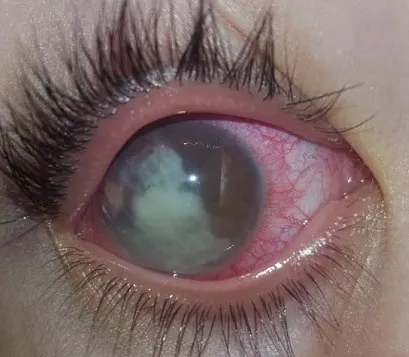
Image showing the presence of a total hypopyon in the anterior chamber.
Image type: medical_photograph (oral_photograph)